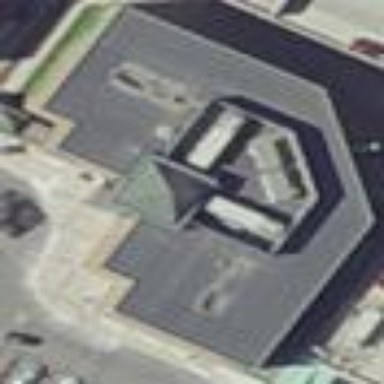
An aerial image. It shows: Hospital building.